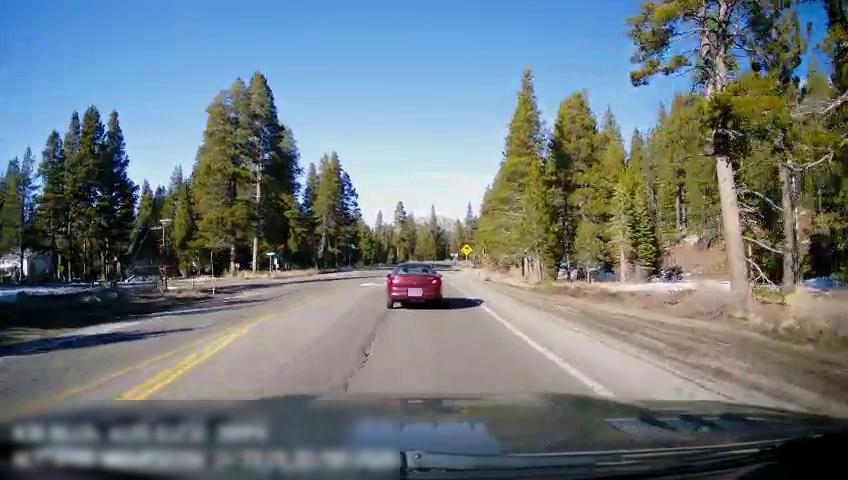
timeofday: Day
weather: Sunny
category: Drivable Space
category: Vehicles | Car
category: Lanes | Current Lane
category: Lanes | Current Lane
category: Lanes | Opposite Lane